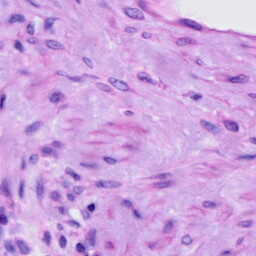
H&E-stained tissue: Cervix